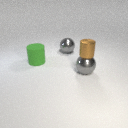
large gray metal sphere to the right of large green rubber cylinder